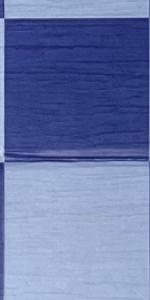
Label: Empty